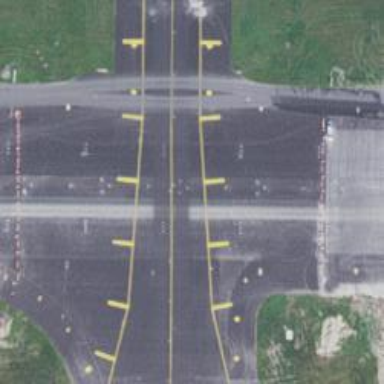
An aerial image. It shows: View of taxiway at the airport.